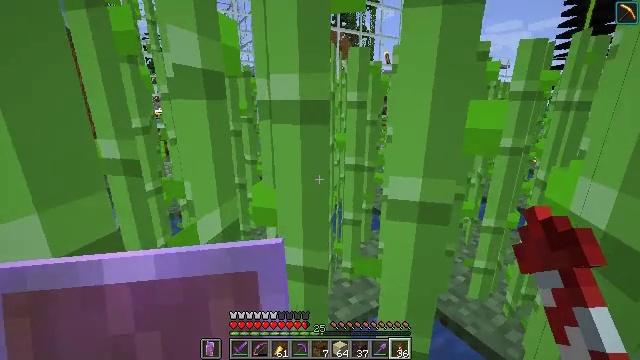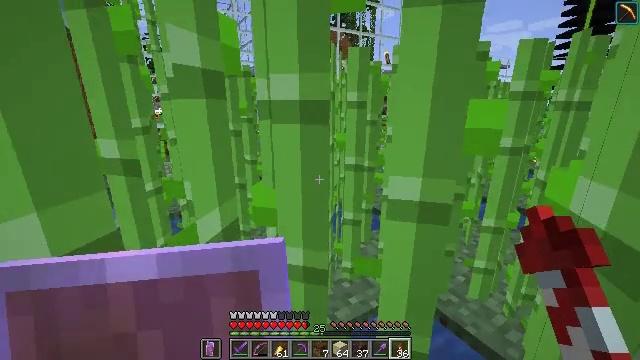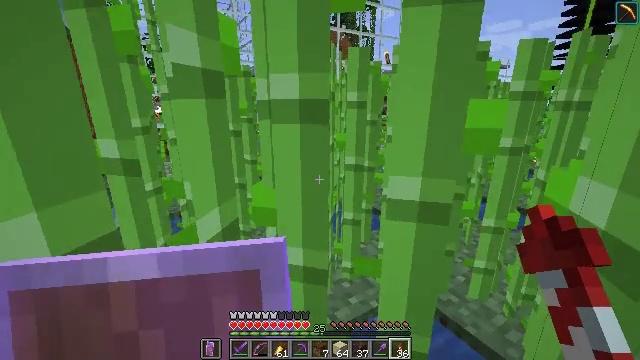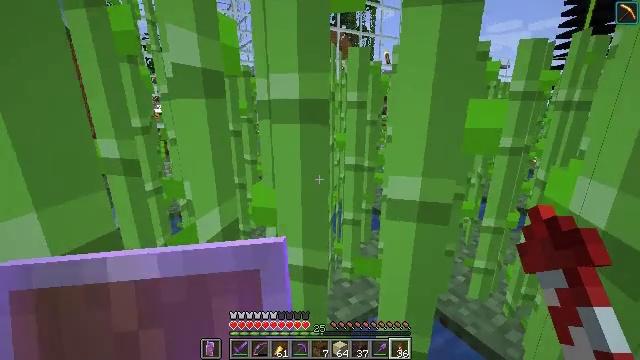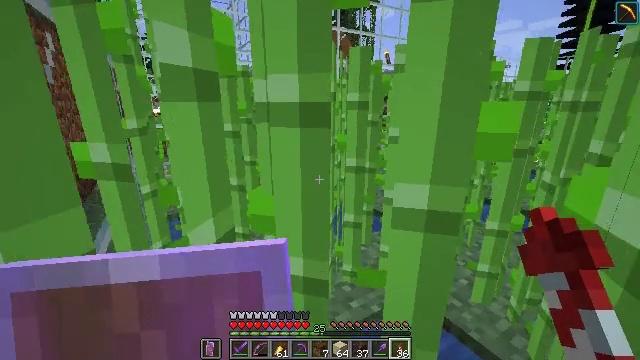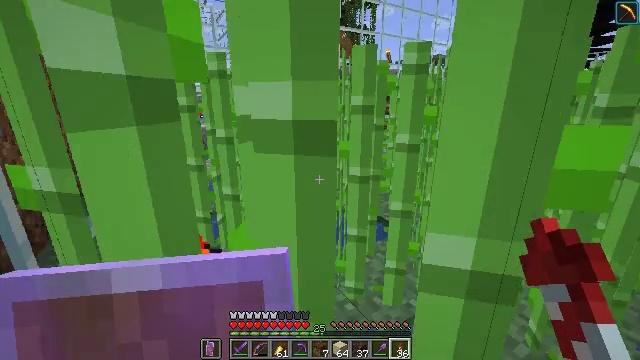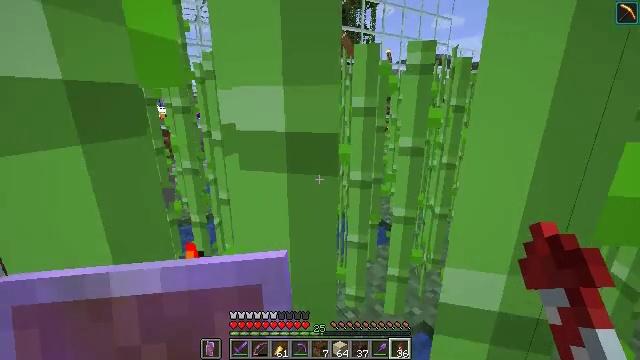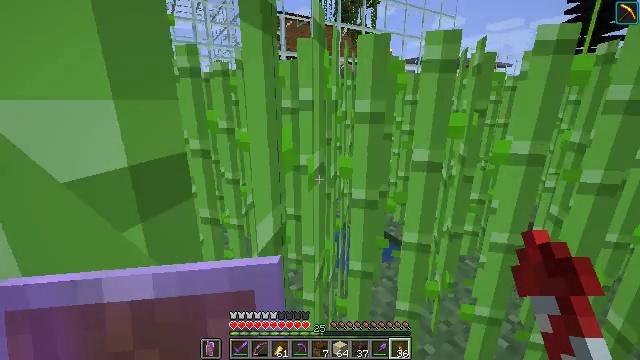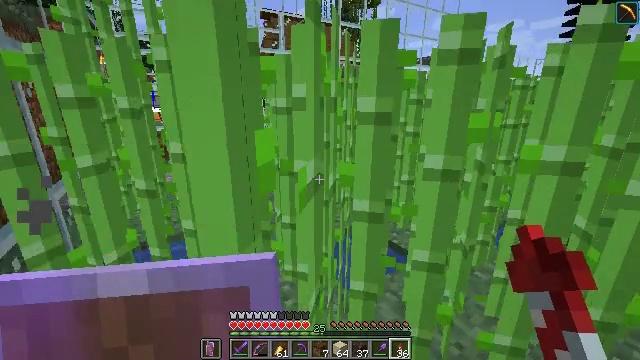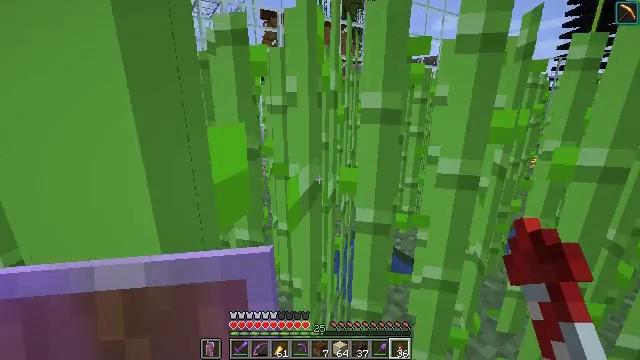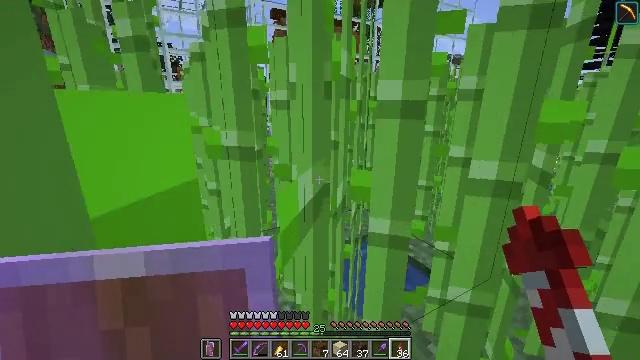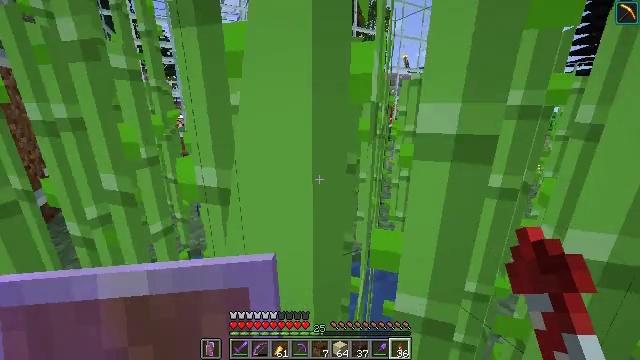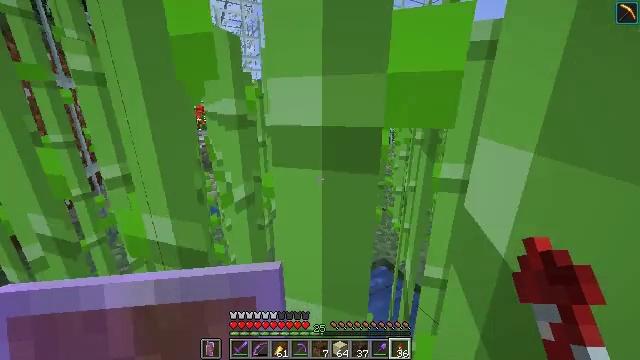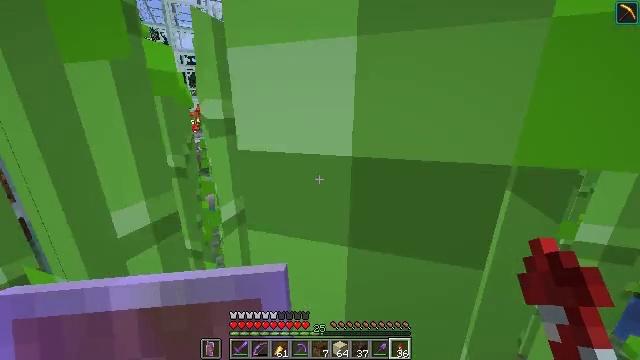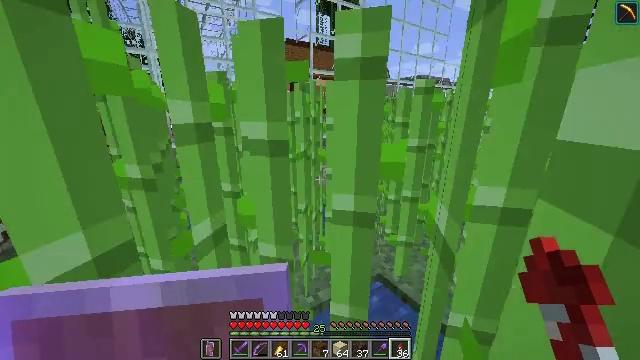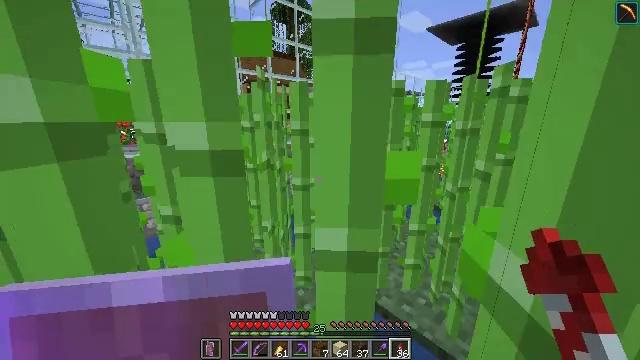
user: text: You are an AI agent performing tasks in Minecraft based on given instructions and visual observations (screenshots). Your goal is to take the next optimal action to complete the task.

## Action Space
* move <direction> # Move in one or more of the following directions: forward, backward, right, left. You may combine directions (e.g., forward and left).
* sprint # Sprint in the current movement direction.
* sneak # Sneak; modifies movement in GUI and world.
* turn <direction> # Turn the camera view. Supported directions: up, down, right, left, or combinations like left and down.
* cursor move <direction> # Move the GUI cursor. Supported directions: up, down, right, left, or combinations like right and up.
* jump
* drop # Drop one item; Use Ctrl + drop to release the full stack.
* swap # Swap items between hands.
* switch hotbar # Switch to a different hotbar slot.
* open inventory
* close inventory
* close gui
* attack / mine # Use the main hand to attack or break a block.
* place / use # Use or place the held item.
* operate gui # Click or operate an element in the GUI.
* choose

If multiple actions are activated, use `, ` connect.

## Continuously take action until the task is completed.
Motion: motion action
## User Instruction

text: Open your crafting menu to make the brown dye.
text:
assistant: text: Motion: no_op
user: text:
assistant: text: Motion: no_op
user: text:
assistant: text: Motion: no_op
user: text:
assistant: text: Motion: move forward
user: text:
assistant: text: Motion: move forward
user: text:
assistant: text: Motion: move forward
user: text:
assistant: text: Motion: move forward
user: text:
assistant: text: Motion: move forward
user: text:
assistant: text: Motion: move forward
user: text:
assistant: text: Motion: move forward, sprint, turn left
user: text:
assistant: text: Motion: move forward, sprint, turn left
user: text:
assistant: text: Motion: move forward, sprint
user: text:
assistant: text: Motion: move forward, sprint
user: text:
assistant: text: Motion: move forward, sprint, turn right
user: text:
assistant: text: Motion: move forward, sprint, turn right and up
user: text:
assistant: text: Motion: move forward, sprint, turn right
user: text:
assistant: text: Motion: move forward, sprint, turn right and down
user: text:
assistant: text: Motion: move forward, sprint, turn right and down
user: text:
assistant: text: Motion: move forward, sprint, turn right and up
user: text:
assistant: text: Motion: move forward, sprint
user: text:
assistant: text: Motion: move forward, sprint
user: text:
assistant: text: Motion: move forward, sprint
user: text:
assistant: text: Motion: move forward, sprint
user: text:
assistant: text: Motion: move forward, sprint
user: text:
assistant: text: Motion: move forward, sprint
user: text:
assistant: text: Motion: move forward, sprint
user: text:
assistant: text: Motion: move forward, sprint, turn up
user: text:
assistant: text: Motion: move forward, sprint, turn up
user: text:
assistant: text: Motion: move forward, sprint
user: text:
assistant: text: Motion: move forward, sprint